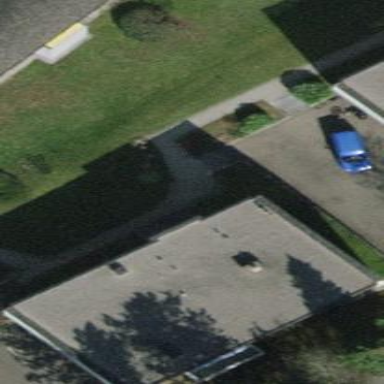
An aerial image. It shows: Flat-roofed building.